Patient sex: M
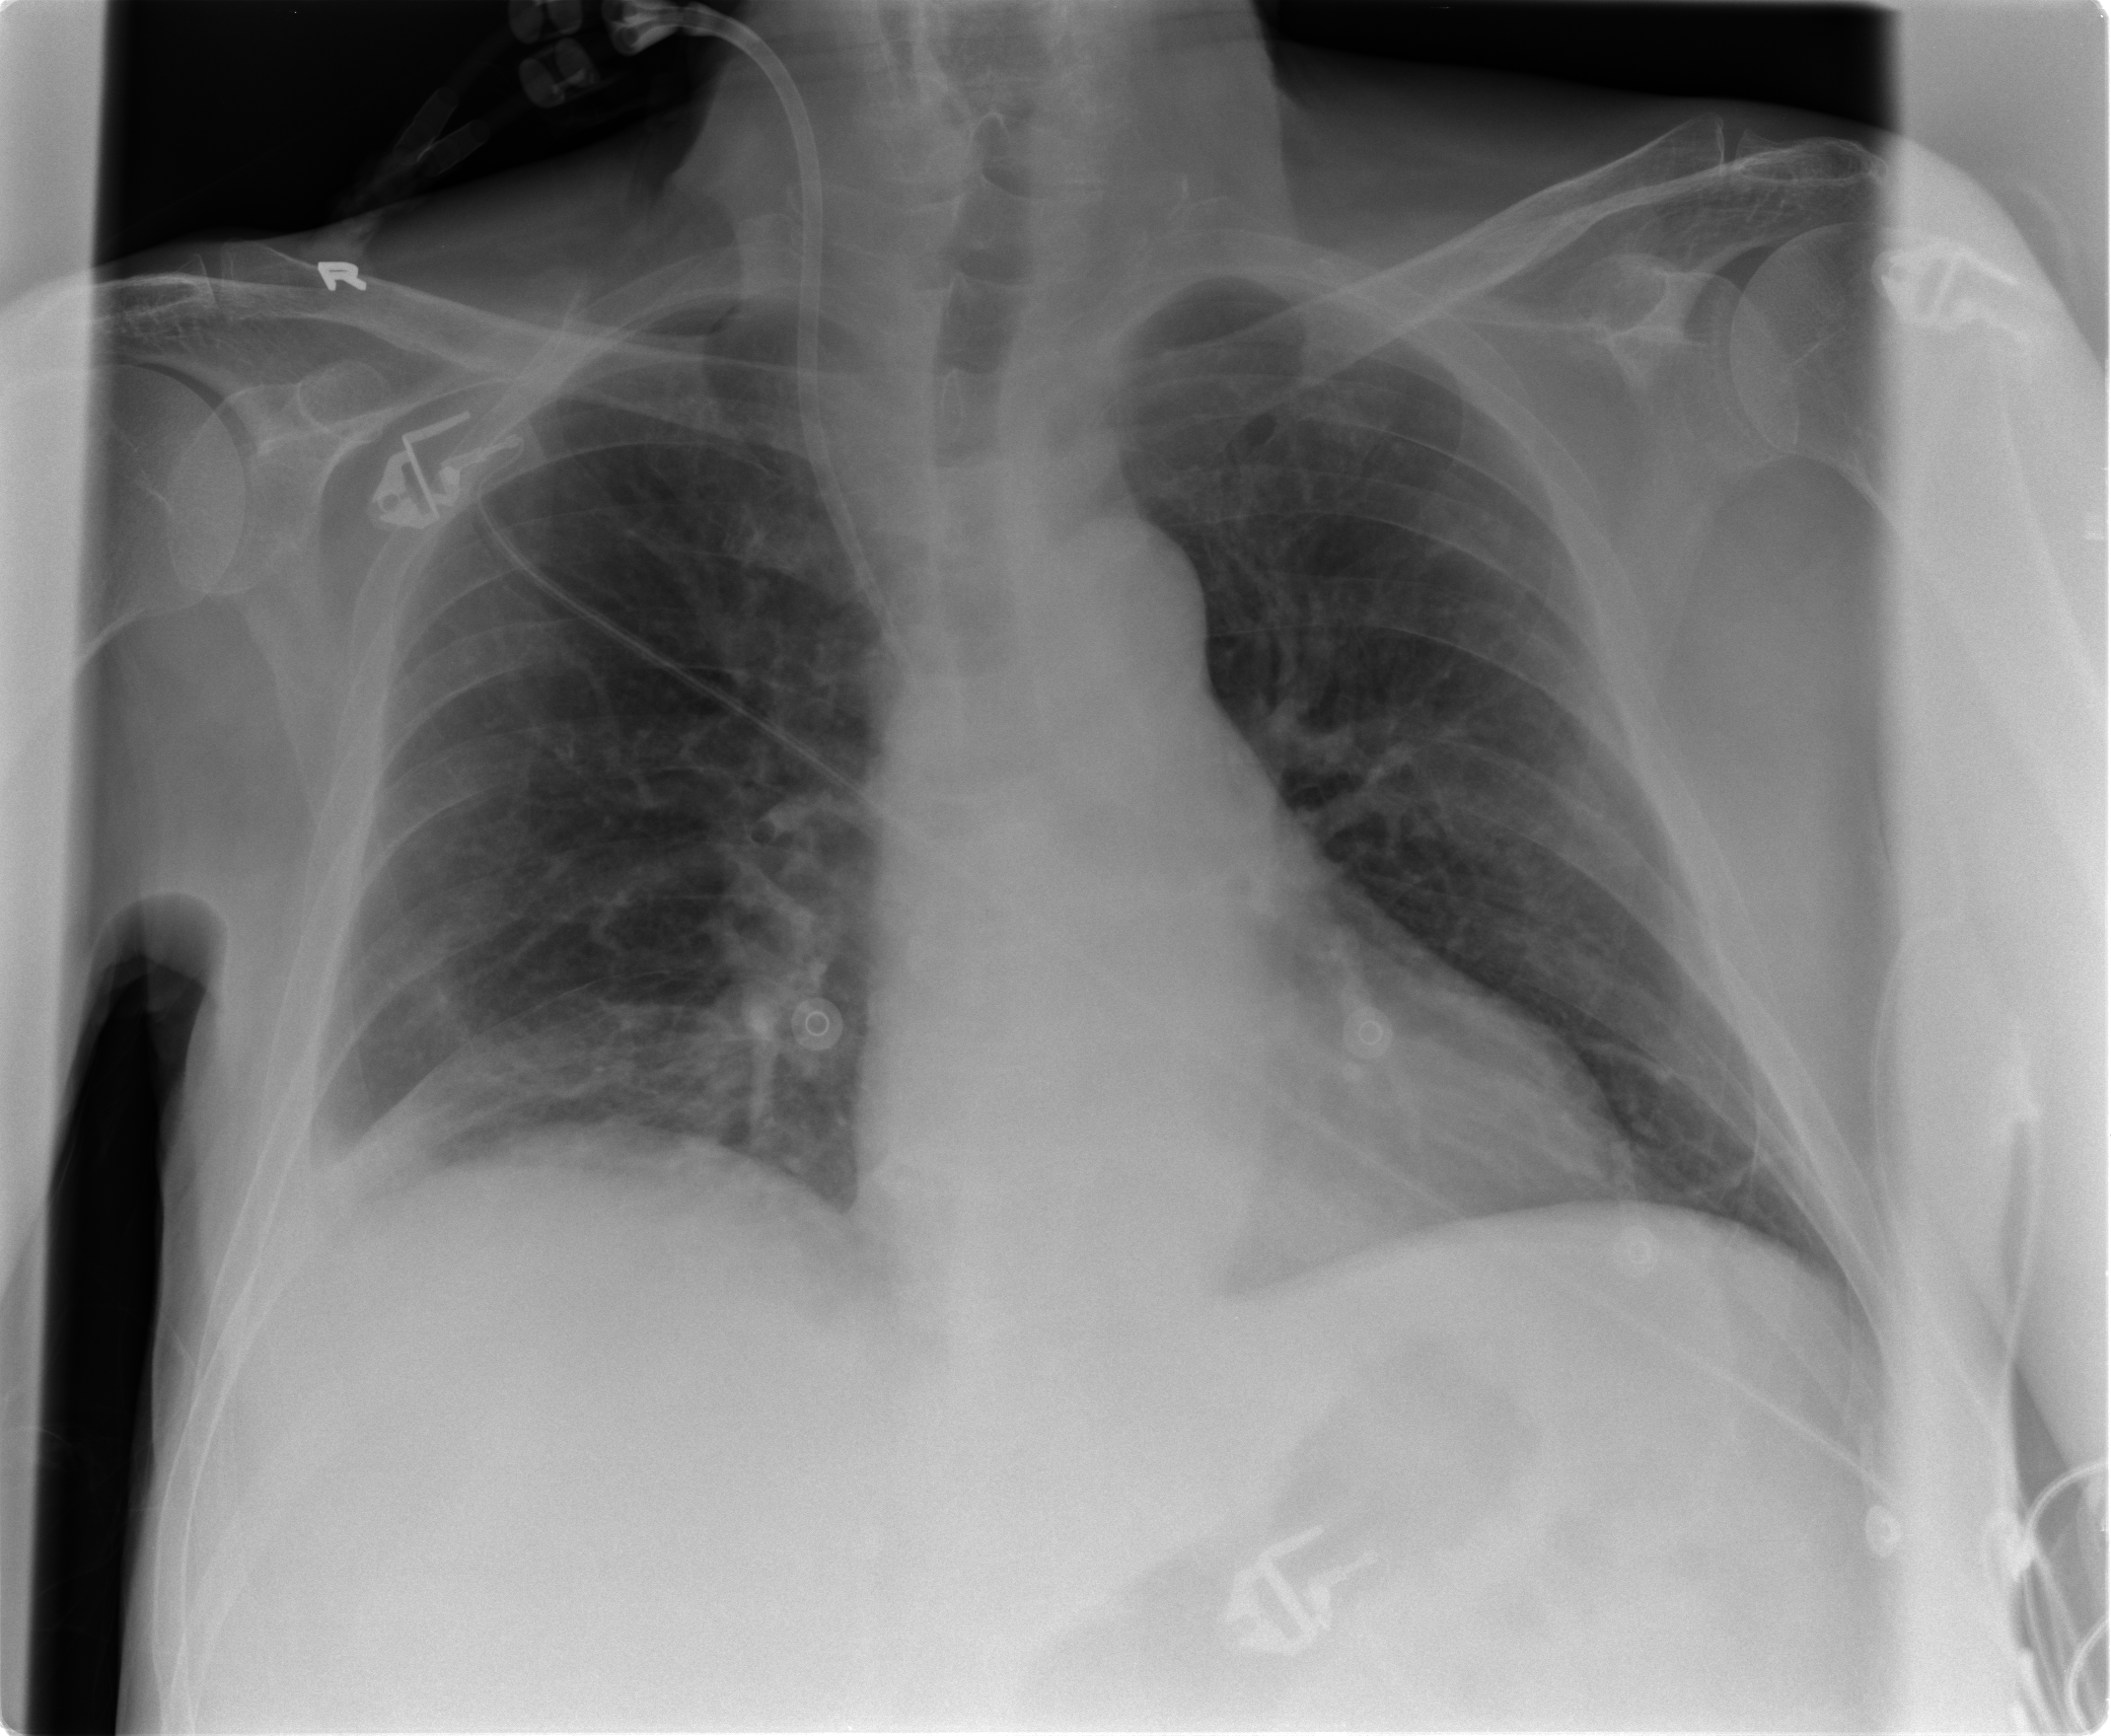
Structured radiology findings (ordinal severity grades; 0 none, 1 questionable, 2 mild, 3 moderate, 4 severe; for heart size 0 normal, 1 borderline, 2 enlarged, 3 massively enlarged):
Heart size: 0
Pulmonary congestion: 0
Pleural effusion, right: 1
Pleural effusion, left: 0
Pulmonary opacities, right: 0
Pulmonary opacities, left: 0
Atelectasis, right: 1
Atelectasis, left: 0